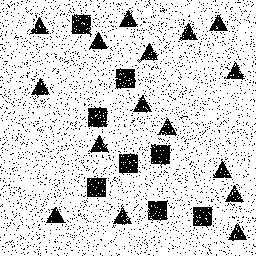
Squares: 8
Triangles: 16
Stars: 0
Total shapes: 24